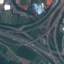
Land use / land cover class: Highway